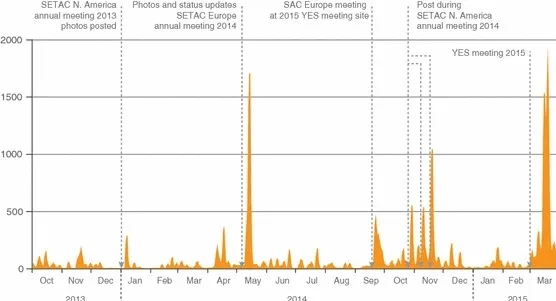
Three-day moving average of the total daily reach (number of unique users who have seen any content associated with the Page) for the Students of SETAC Facebook Page from the initiation of the page (September 2013) through March 2015. Arrows mark events and activities through the year with peaks in post reach.
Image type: chart (chart)